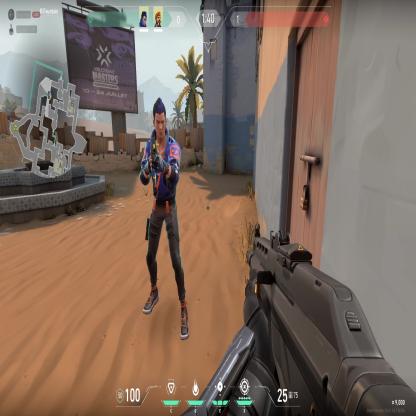
Label: teammate